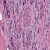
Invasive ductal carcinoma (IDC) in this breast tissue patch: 1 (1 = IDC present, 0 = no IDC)